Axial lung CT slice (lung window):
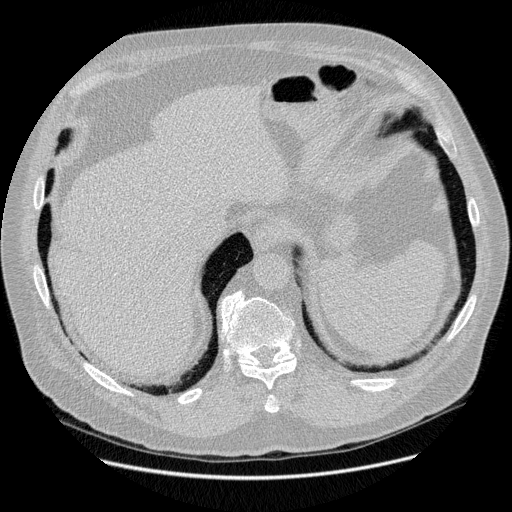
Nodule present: no